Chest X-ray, AP view. Patient: 21 years old, sex M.
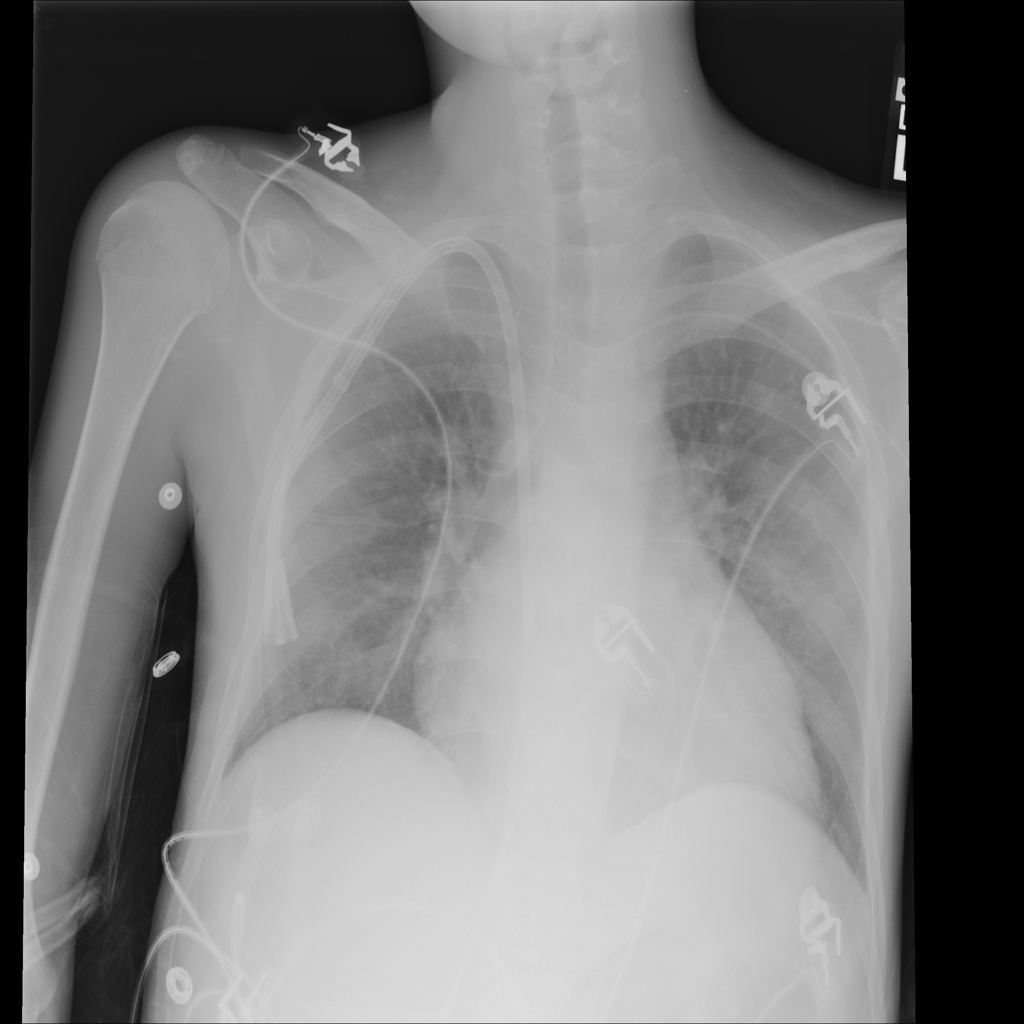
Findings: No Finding